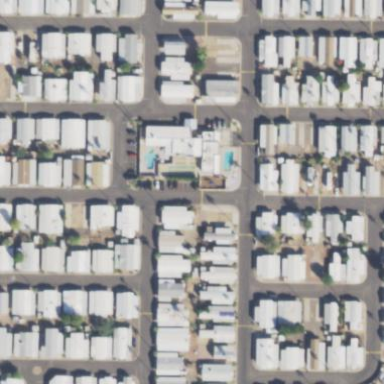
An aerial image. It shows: Mobile residential area.